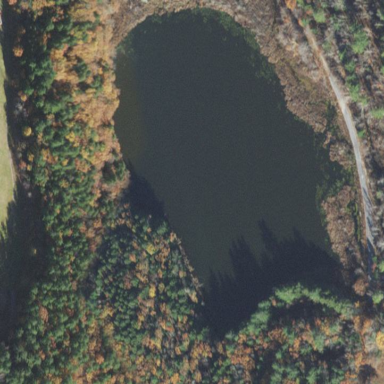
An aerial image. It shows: Serene pond surrounded by nature.